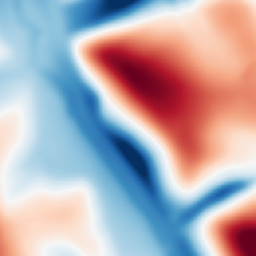
Category: multiscale
Decomposition family: dog
Decomposition parameters: sigma_low: 5
sigma_high: 50
Upsampling method: area
Upsampling parameters: scale: 4
Upsampling scale: 4